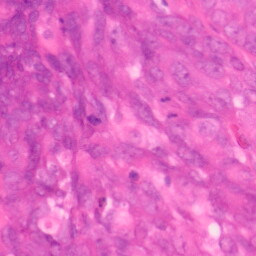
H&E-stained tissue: Colon